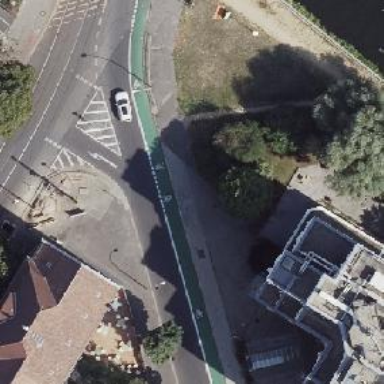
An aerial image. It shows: Unmarked road crossing.